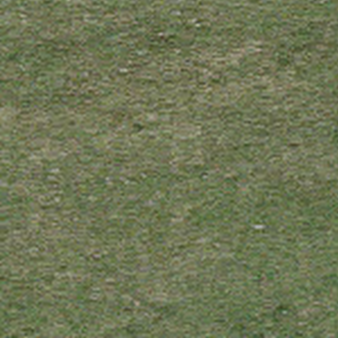
Label: other